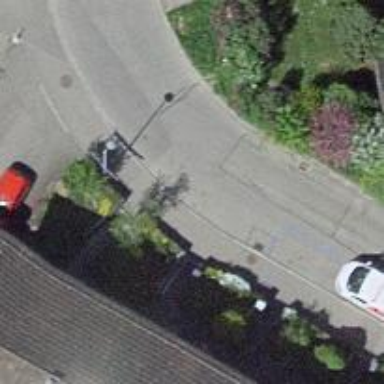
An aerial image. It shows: Residential road with separate asphalt sidewalk.